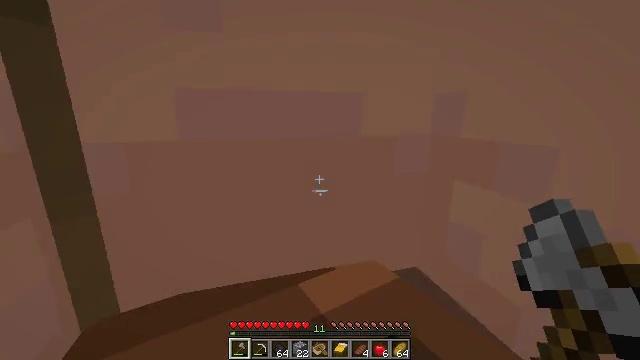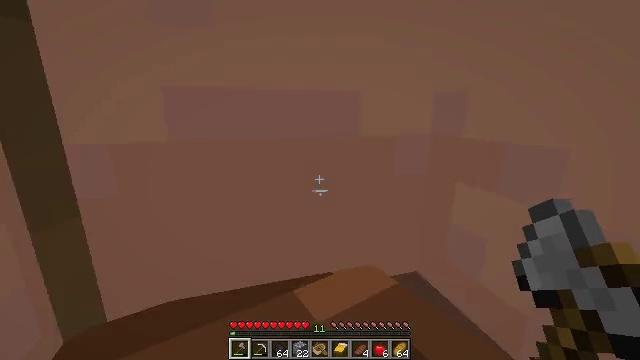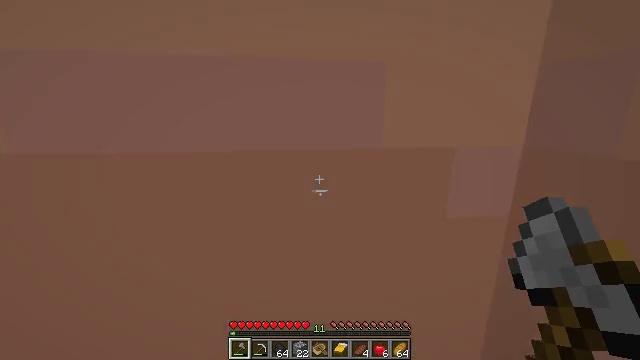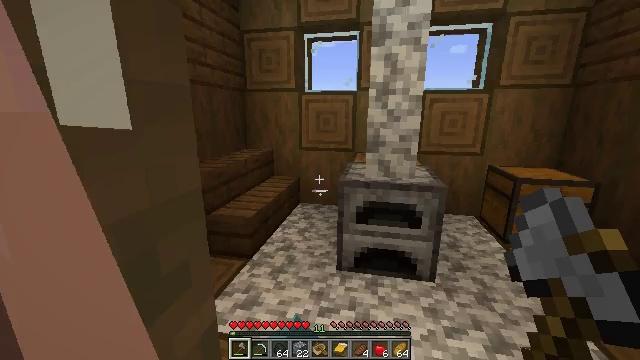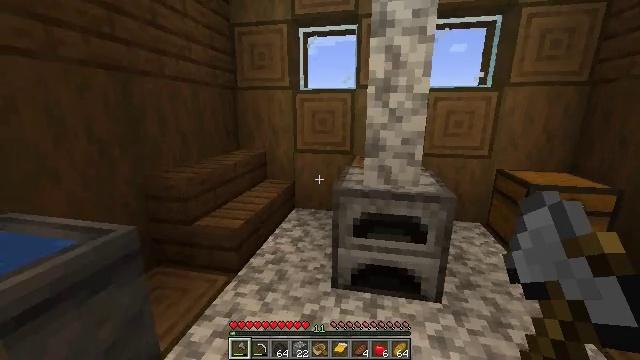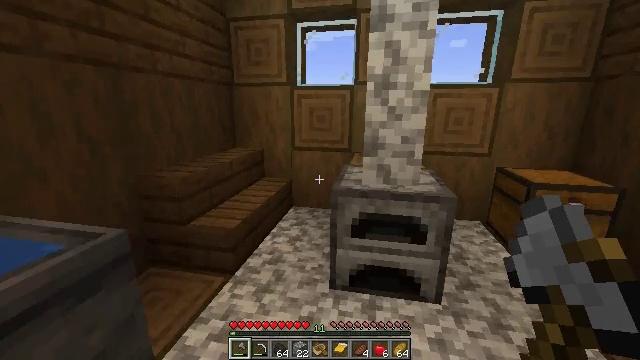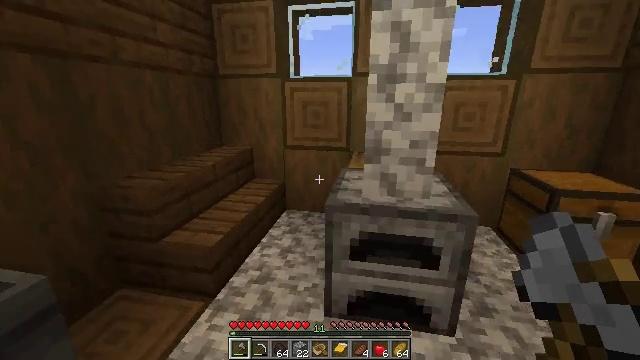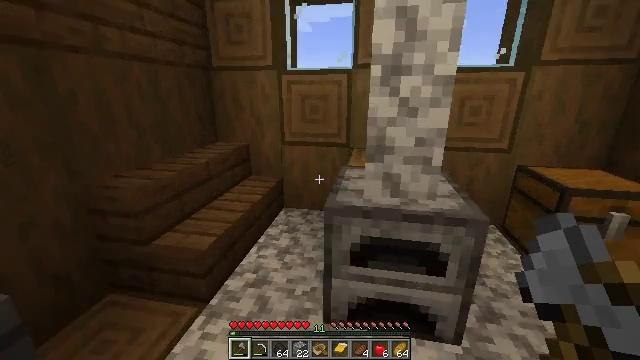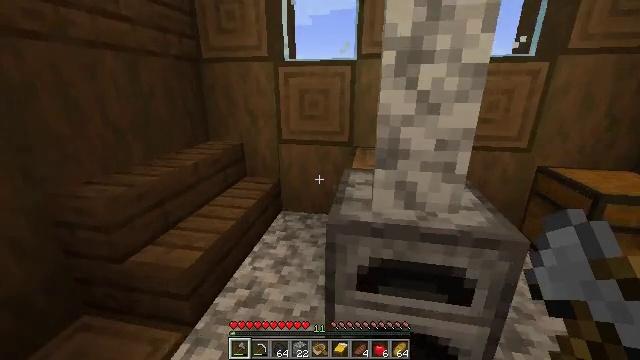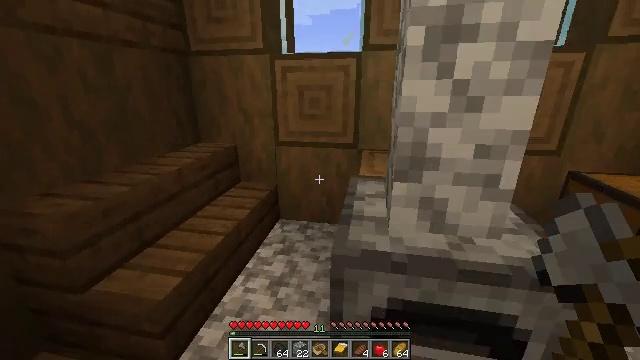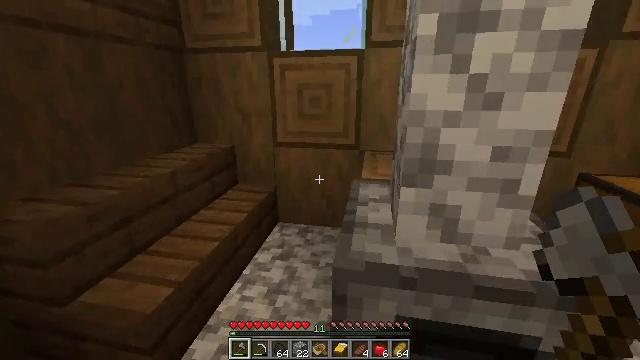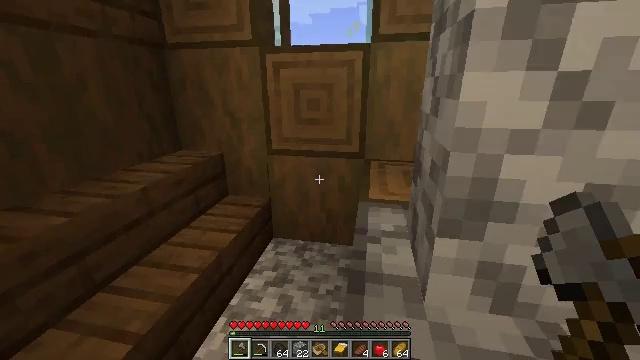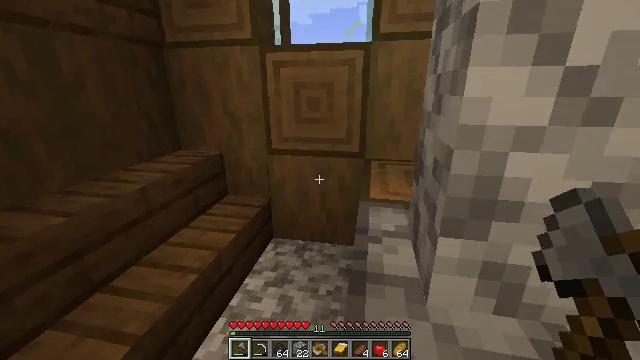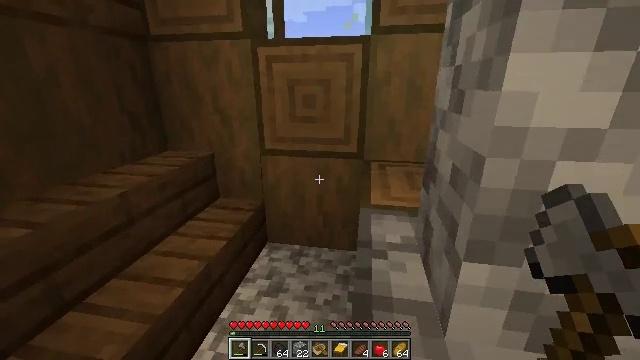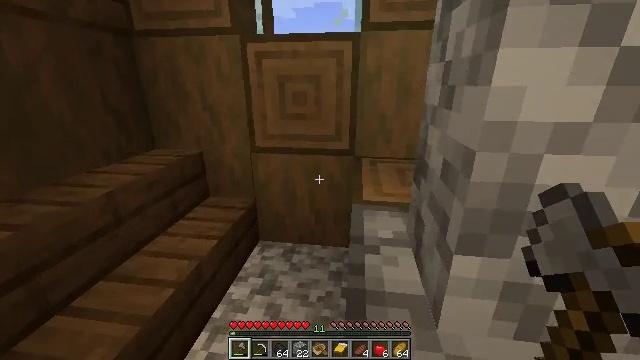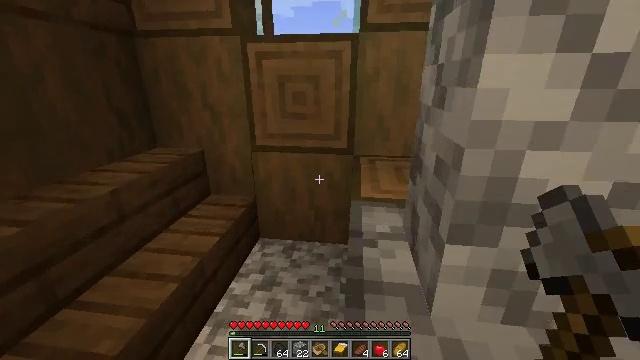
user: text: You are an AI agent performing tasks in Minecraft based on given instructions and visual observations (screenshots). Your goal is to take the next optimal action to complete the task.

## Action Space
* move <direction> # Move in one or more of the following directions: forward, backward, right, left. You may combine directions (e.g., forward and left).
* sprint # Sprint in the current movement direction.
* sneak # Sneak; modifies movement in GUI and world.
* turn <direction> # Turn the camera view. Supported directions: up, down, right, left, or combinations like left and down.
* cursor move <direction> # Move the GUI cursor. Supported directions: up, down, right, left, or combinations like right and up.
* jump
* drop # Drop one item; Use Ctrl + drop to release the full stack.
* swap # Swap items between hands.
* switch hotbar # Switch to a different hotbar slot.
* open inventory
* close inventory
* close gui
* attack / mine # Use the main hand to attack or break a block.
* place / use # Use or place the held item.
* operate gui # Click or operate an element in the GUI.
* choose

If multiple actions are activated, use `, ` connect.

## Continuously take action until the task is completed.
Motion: motion action
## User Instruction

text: Mine the stripped spruce log.
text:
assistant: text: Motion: move forward
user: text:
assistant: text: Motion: move forward
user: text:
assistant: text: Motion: move forward
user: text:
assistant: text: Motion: move forward
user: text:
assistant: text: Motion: move forward
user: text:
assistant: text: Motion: move forward, turn down
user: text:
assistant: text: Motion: move forward, turn down
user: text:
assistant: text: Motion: move forward, turn down
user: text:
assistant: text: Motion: move forward
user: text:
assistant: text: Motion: move forward
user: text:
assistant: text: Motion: move forward
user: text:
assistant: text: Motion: move forward
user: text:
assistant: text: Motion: turn right
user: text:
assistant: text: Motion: turn right
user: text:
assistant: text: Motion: move back
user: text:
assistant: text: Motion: move back, turn left and down
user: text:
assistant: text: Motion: move back, turn left and down
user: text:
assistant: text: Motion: move back, turn left and down
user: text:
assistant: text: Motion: move back, turn left
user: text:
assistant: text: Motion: turn left
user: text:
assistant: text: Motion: no_op
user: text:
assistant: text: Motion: no_op
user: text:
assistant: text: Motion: no_op
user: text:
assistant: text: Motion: no_op
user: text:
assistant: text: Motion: no_op
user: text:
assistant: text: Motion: no_op
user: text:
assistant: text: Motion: no_op
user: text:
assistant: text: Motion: no_op
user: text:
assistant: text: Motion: no_op
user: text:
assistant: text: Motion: turn up